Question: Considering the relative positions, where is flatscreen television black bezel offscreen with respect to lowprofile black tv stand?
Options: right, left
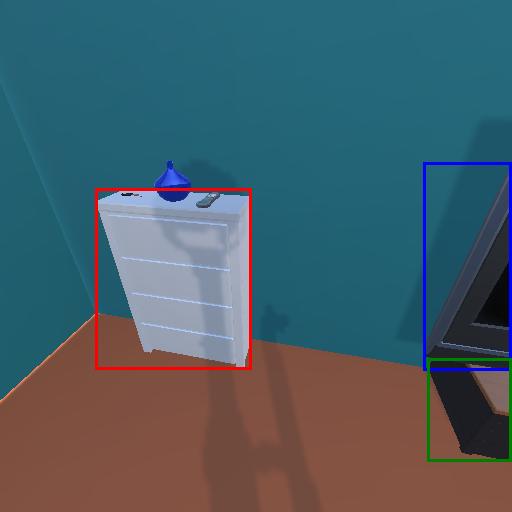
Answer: right